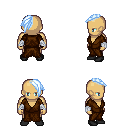
a pixel art fantasy rpg character, male body template, human, tanned skin, brown robe, red pants, white cyan long mohawk hairstyle, white cloth bandages, black shoes, four views (front, back, left, right), 2x2 character sprite sheet, small pixel art, hard edges, no anti-aliasing